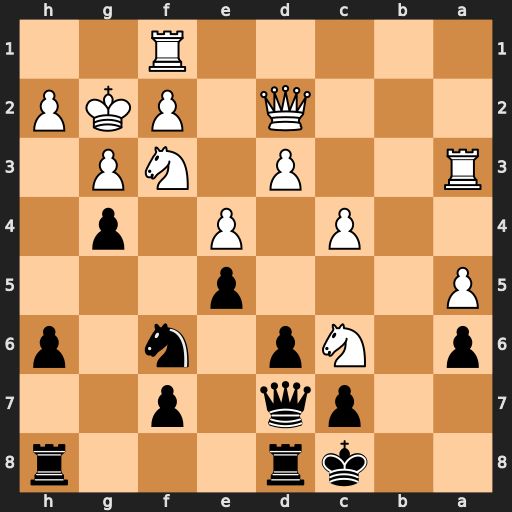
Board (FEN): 2kr3r/2pq1p2/p1Np1n1p/P3p3/2P1P1p1/R2P1NP1/3Q1PKP/5R2
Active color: b
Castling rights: -
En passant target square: -
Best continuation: gxf3+ Kxf3 Qxc6